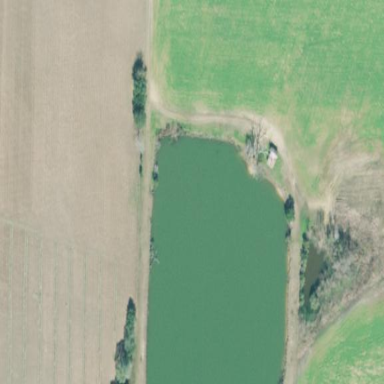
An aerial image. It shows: Pond surrounded by natural water.